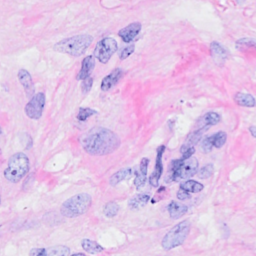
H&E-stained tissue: Breast